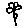
Label: flower